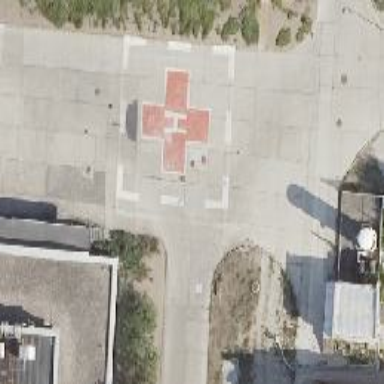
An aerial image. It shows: Image of helipad at airport.